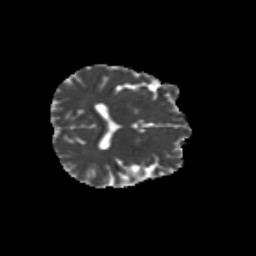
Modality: MD
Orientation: axial
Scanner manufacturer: siemens
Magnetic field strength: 3 T
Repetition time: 9.2 s
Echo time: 0.084 s